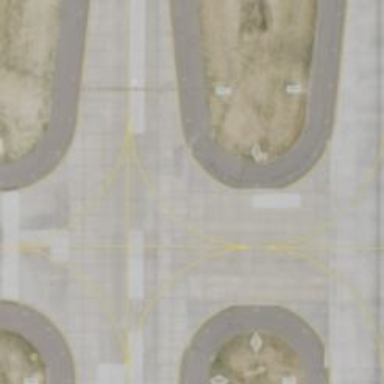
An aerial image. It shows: Image of taxiway at airport.